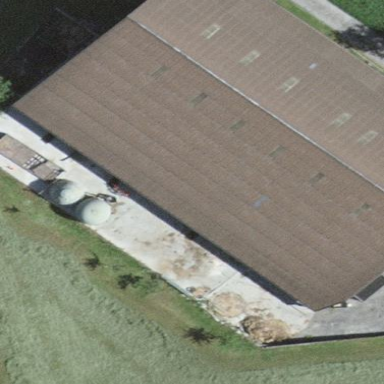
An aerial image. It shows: Barn.